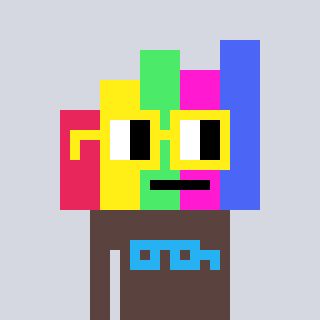
a pixel art character with square yellow glasses, a bar chart-shaped head and a darkbrown-colored body on a cool background